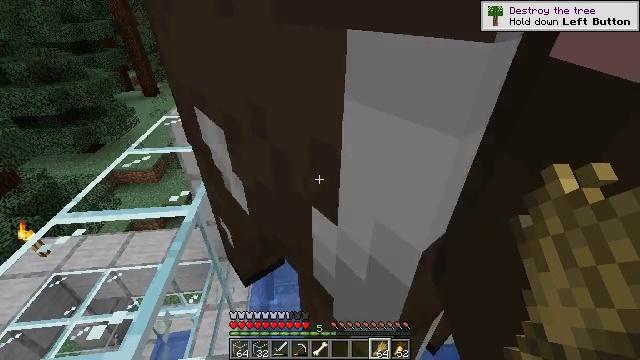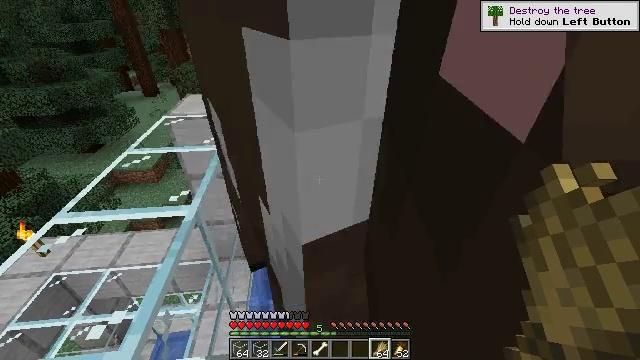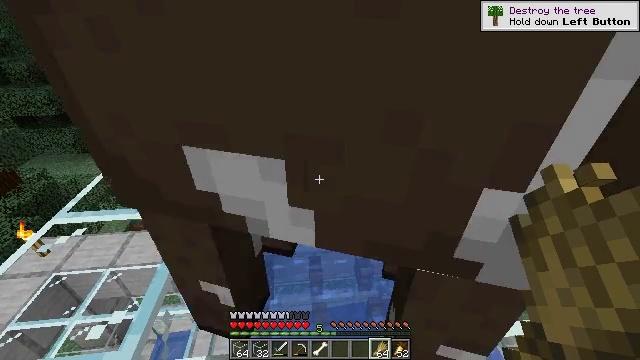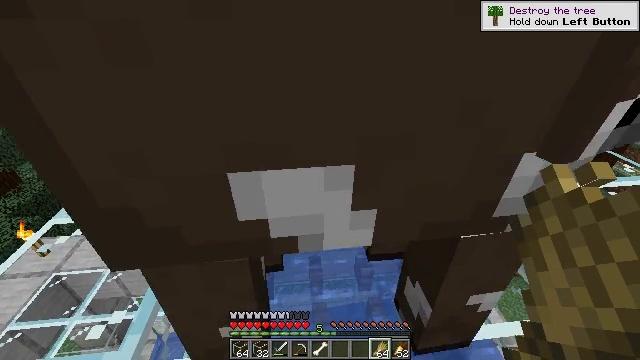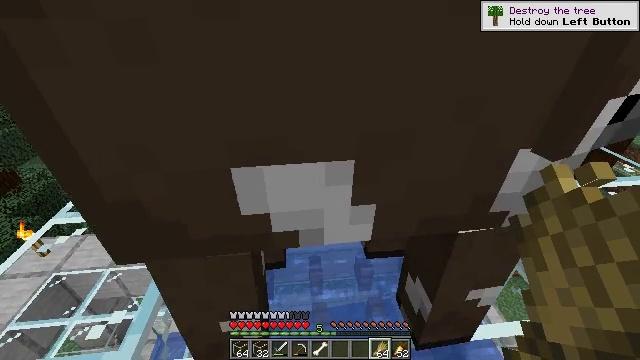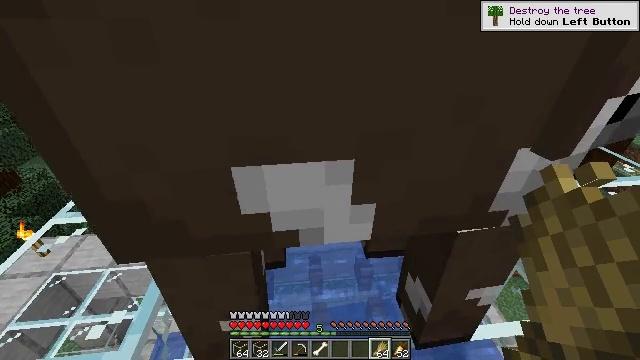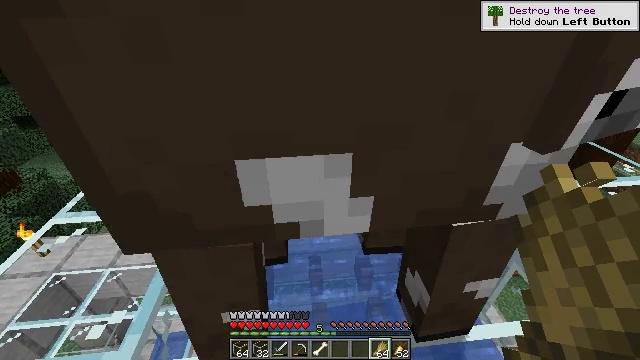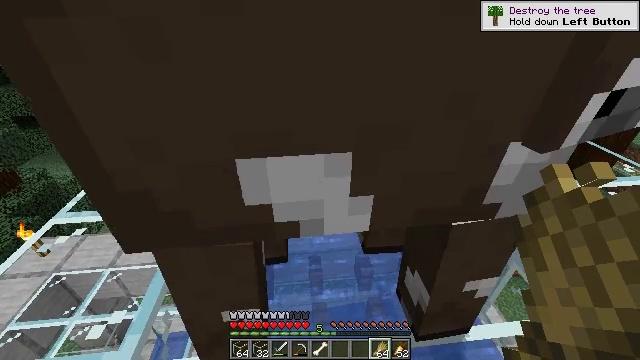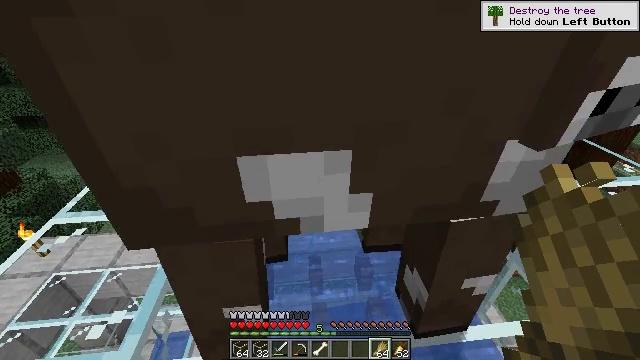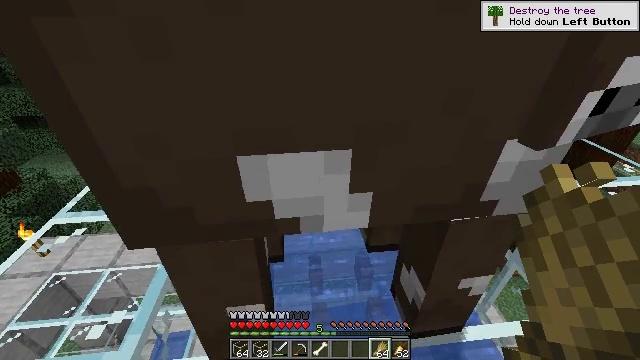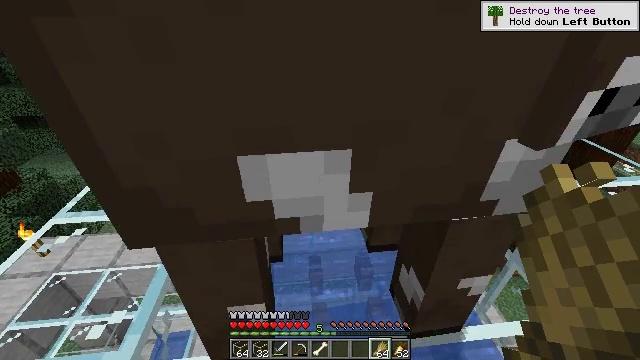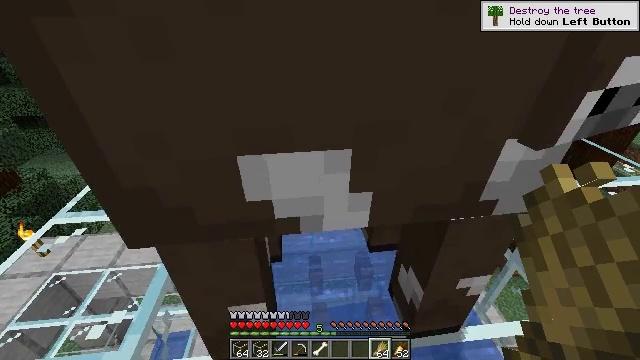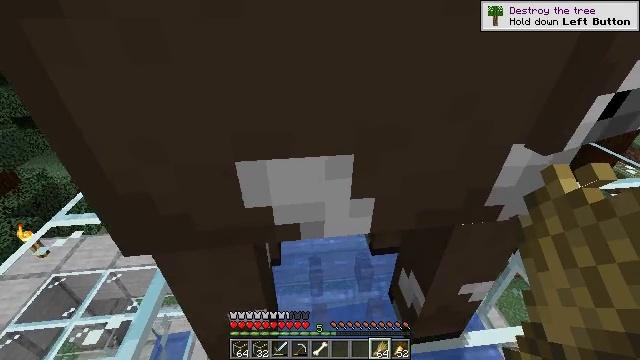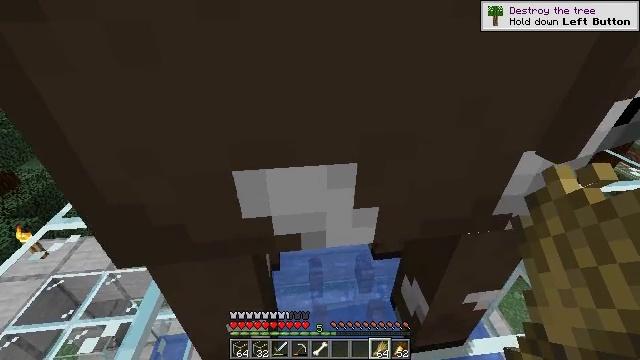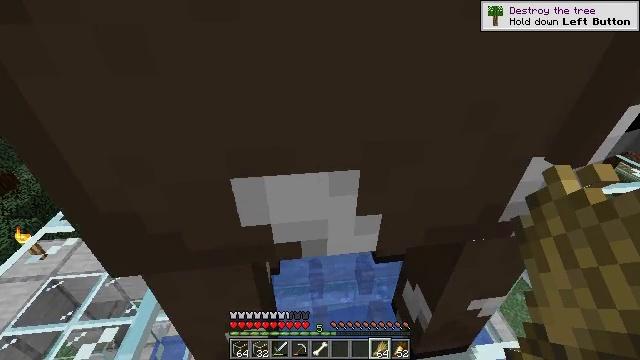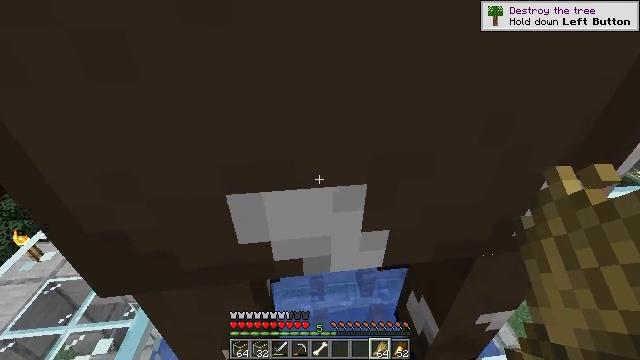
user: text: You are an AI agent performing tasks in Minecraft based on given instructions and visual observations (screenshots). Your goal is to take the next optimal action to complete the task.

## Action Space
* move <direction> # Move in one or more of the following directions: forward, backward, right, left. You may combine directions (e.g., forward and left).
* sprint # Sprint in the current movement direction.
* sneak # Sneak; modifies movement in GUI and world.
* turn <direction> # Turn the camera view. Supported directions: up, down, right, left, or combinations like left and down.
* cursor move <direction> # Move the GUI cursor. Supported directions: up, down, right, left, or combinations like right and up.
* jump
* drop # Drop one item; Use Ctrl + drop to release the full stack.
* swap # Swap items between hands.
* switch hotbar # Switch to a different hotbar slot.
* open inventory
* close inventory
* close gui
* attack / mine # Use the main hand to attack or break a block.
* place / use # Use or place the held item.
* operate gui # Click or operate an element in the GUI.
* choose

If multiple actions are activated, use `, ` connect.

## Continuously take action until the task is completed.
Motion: motion action
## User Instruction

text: Gather spruce fence pieces.
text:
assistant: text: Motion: sneak
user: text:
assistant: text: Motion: sneak
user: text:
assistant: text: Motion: sneak
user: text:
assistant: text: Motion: sneak
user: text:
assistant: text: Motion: sneak
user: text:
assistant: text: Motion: sneak
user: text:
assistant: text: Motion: sneak
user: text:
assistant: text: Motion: sneak
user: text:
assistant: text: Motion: sneak
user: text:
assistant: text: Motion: sneak
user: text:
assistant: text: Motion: sneak
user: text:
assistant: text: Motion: move forward, sneak
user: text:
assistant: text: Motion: move forward, sneak
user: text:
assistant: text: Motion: move forward, sneak
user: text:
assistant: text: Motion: sneak
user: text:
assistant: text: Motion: sneak
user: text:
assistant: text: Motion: sneak
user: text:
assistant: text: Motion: sneak
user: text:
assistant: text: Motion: sneak
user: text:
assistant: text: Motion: sneak
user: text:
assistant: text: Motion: sneak
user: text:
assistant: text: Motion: sneak
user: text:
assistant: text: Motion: sneak
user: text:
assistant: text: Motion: sneak
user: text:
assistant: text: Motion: move forward, sneak
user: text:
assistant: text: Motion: move forward, sneak
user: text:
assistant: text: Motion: move forward, sneak
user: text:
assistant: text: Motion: sneak
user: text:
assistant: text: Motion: sneak
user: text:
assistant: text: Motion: sneak